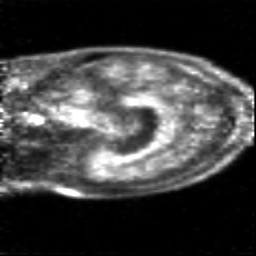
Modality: PET
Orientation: sagittal
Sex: female
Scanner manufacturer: siemens